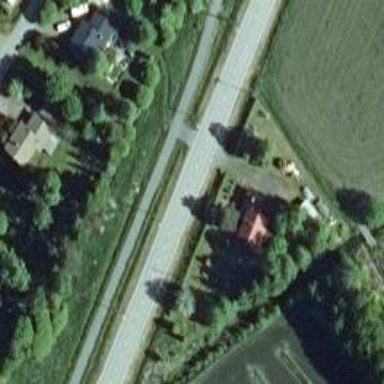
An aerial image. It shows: Asphalt cycleway.